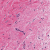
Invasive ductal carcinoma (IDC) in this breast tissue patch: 0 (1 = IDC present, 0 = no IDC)